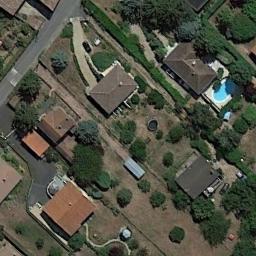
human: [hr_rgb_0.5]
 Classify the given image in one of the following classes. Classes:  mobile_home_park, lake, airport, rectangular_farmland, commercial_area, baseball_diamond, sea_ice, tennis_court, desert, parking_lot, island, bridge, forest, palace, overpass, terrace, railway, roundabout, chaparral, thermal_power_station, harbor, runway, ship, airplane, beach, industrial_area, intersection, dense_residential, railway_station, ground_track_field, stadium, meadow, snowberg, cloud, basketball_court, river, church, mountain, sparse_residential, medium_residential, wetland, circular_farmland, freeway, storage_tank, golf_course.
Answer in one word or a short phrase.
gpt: medium_residential